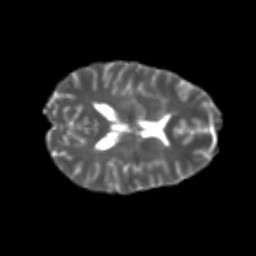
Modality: T2w
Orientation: axial
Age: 21
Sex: female
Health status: healthy
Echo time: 0.074 s